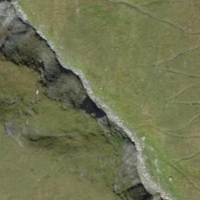
EUNIS habitat code: 26
Species observed at this site:
Aster alpinus
Zygaena exulans
Parnassia palustris
Dryas octopetala
Psophus stridulus
Bartsia alpina